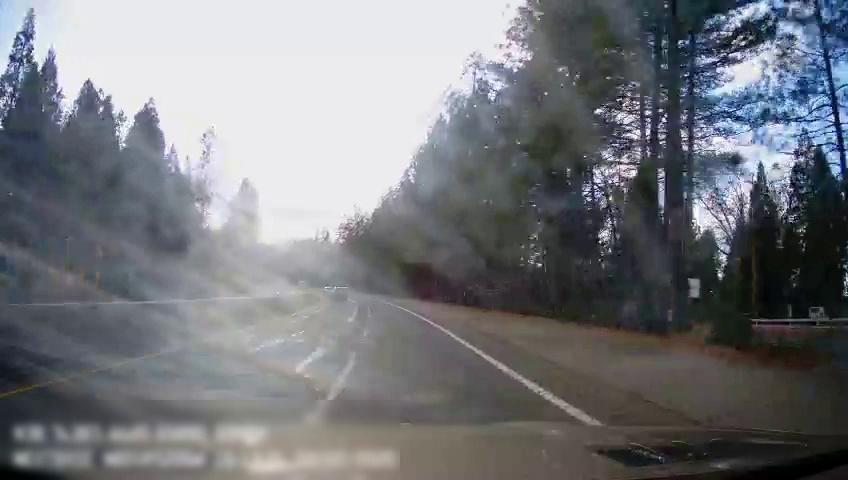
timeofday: Day
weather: Sunny
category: Drivable Space
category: Vehicles | SUV
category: Lanes | Alternate Lane
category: Lanes | Current Lane
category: Lanes | Alternate Lane